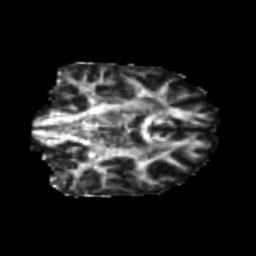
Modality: FA
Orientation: coronal
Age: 24
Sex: male
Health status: healthy
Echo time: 0.074 s